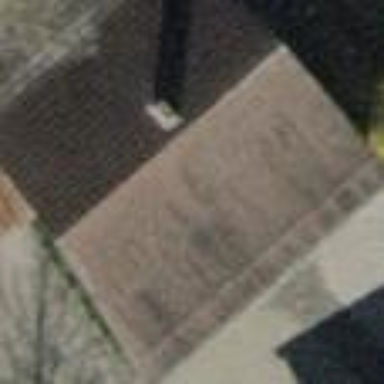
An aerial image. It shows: Shed building.